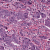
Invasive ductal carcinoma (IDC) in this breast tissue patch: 1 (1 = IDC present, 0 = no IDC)